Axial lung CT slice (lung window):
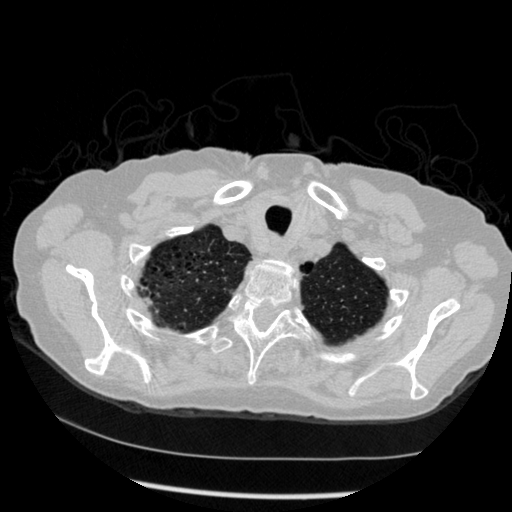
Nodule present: no